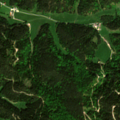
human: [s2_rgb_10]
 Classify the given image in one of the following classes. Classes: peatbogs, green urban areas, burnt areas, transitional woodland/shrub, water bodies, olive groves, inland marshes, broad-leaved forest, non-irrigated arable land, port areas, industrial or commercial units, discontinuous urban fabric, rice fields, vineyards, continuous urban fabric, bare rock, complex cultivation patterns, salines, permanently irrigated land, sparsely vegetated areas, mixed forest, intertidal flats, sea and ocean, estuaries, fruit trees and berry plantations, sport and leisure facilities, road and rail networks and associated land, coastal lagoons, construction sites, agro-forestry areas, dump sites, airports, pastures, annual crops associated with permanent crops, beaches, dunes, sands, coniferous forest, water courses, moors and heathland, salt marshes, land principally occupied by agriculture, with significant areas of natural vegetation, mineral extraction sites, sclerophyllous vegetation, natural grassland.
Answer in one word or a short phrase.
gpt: pastures, coniferous forest